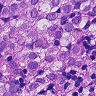
Metastatic tissue present: yes